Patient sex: M
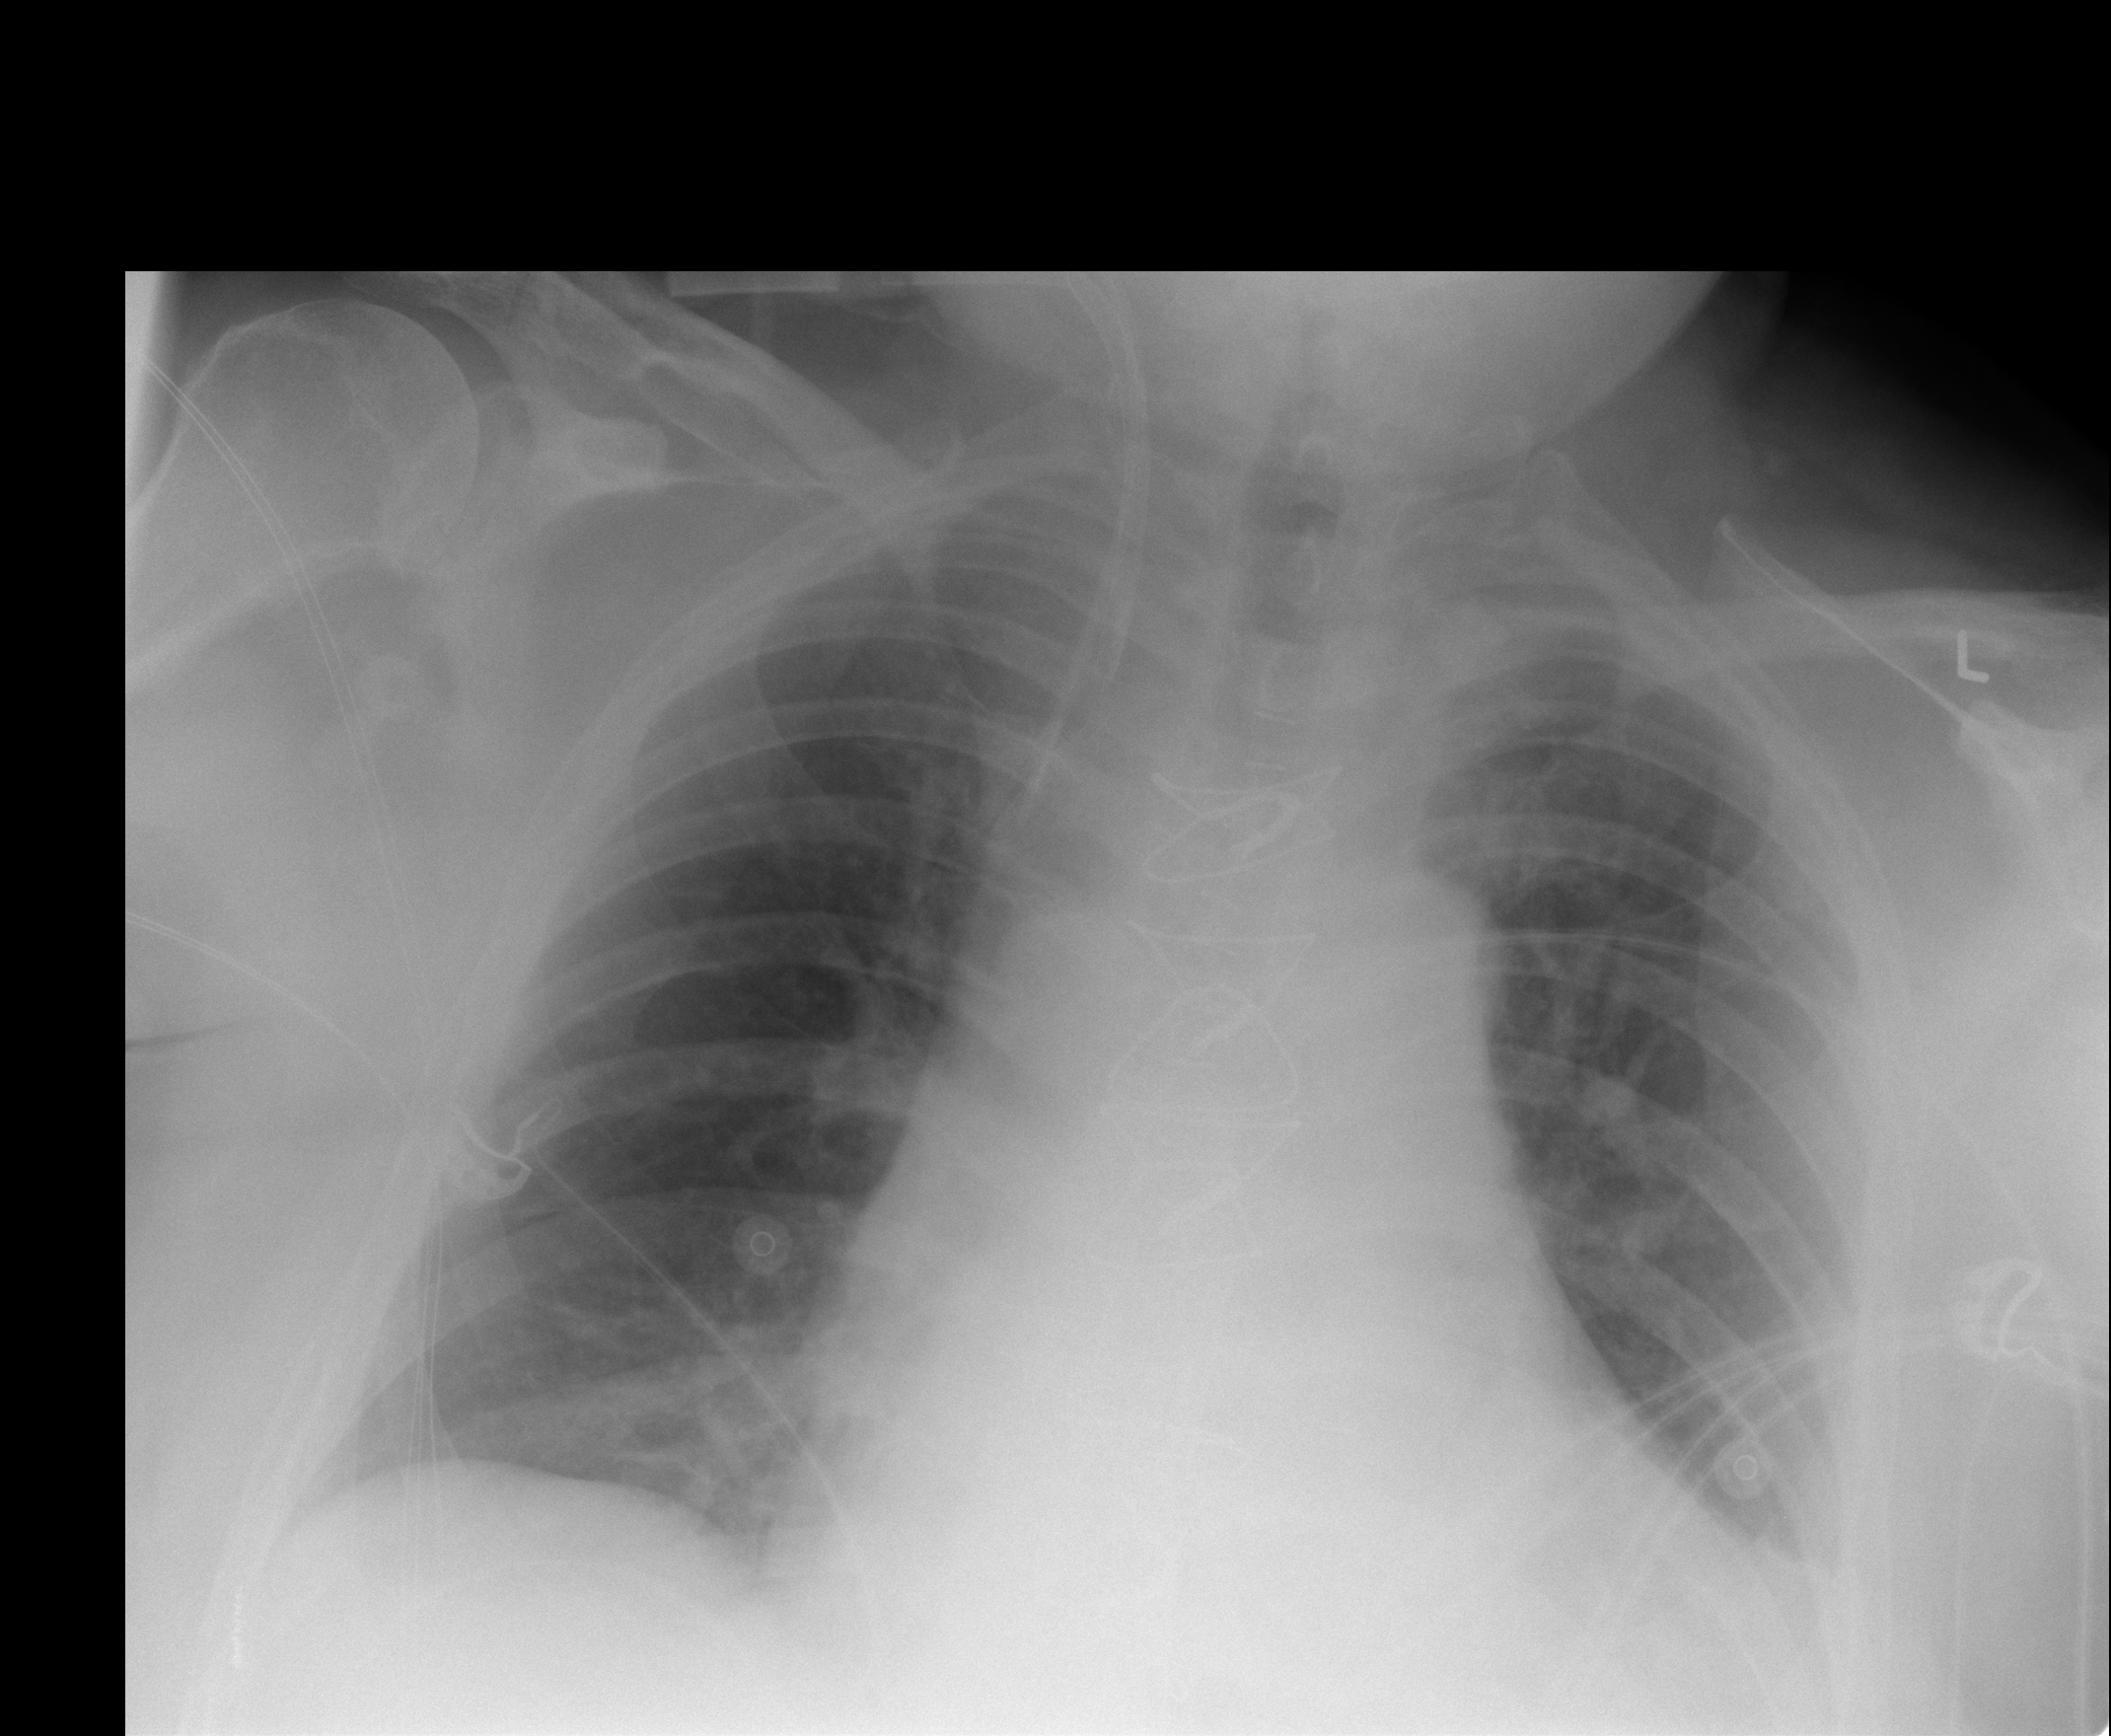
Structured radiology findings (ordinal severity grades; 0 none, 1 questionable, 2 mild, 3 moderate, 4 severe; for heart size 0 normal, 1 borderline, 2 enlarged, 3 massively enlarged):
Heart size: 2
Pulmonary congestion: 0
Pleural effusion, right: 0
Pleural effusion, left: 1
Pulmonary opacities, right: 0
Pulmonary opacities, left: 0
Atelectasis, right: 0
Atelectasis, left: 1